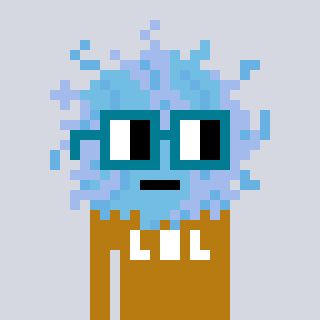
a pixel art character with square dark green glasses, a lint-shaped head and a gold-colored body on a cool background